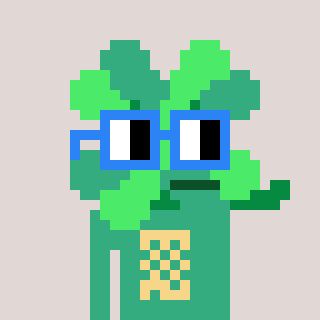
a pixel art character with square blue glasses, a clover-shaped head and a teal-colored body on a warm background